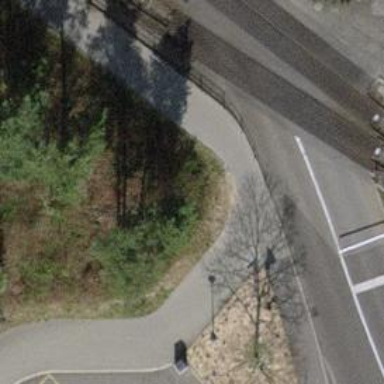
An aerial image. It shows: Path surfaced with fine gravel.